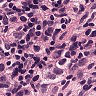
Metastatic tissue present: yes